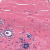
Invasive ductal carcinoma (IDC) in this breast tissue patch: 0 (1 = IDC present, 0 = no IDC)